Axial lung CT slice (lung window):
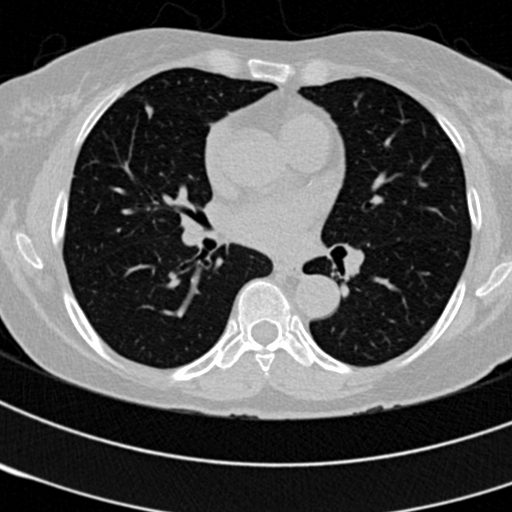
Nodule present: no